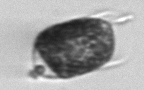
Label: Hemiaulus